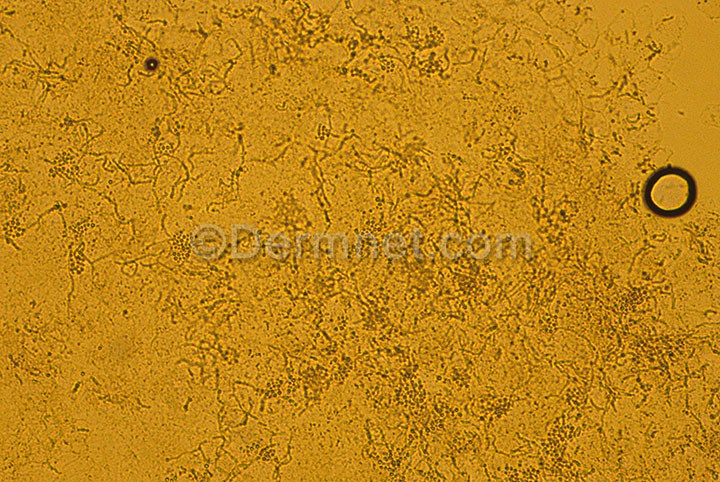
Disease: Tinea Ringworm Candidiasis and other Fungal Infections